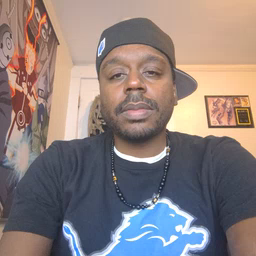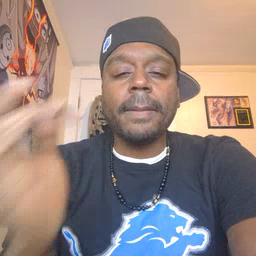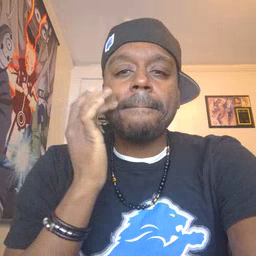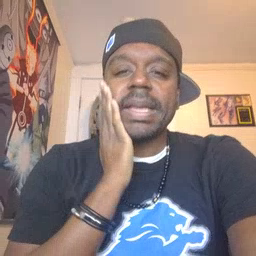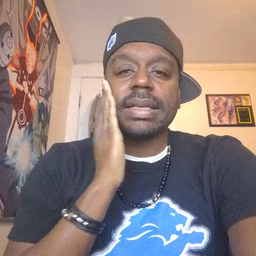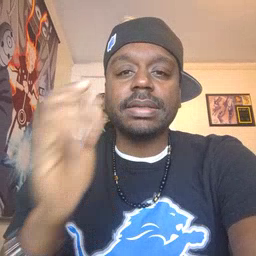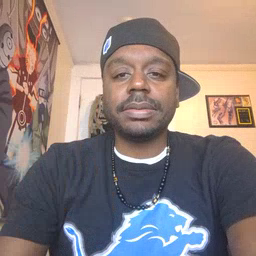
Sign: bee